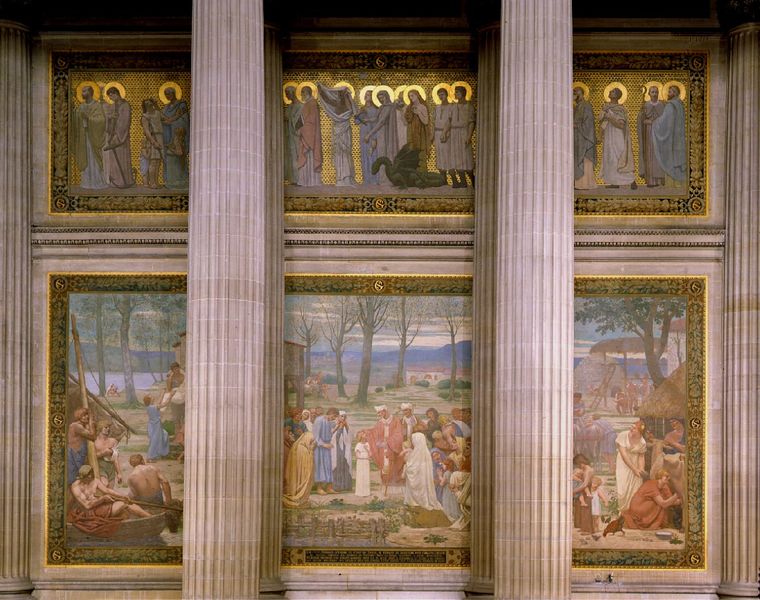
Titel: La Rencontre de sainte Geneviève et de saint Germain, Der heilige Germanus von Auxerre trifft die heilige Genovefa
Künstler: Pierre Puvis de Chavannes
Standort: Paris
Institution: Panthéon
Schlagwörter: baum, berg, blau, flügel, fuß, gemälde, himmel, laub, mann, nackt, schatten, wasser, weiß, wolken, bäume, fluss, frauen, gelb, grün, landschaft, menschen, ocker, see, stadt, ufer, äste, braun, frau, grau, hintergrund, holz, kleid, kleider, licht, marmor, männer, orange, paris, pastell, pfeiler, profil, schwarz, stroh, säule, säulen, dach, gebäude, gürtel, haus, rot, schirm, schleier, schloss, tiere, wolke, beige, leute, malerei, ornament, wand, architektur, bibel, falten, inkarnat, rahmen, schale, schüssel, sockel, stehen, stein, goldrahmen, ast, erde, horizont, häuser, hügel, natur, zweige, hütte, kirche, gewand, gold, mantel, gewänder, kind, personen, rosa, wald, zart, boot, kahn, kinder, kreis, engel, schiff, schrift, segel, segelboot, schwan, stab, fischer, mast, segelschiff, berge, gebirge, dorf, dächer, mauer, violett, kahl, kuh, hütten, winter, saal, hafen, masten, leiter, steg, tau, inschrift, homme, wandmalerei, gang, village, arkade, strohdach, religion, fischerboot, parallel, lichtung, milchschale, text, kreise, mäntel, mosaik, beten, altar, rom, wandschmuck, fries, heiligenschein, nimbus, christus, jesus, kreuzigung, residenz, christlich, toga, mittelalter, fresken, segnen, rouge, stall, mönch, siedlung, historismus, antikisierend, kanneluren, heiliger, isokephalie, tempel, blattlos, heilige, fresko, melken, anker, huhn, anbeten, hirtenstab, femme, jünger, sechs, heilig, taufe, bemalung, maria, wandbild, christ, maria magdalena, kannelüren, tunika, turban, zuhörer, biblisch, szenen, arbre, ciel, paysage, peinture, ungeheuer, fresco, freskos, goldgrund, mittelalterlich, drache, dragon, details, aureole, georg, bleu, henne, hühner, säulengang, schüsel, zuhören, colonne, kollonade, doppelreihe, schäfte, enfant, marie, nachen, kolonade, kaneluren, pantheon, colonnes, wandelgang, retabel, wandbemalung, bewohner, photographie, arbres, heiligenscheine, apostel, tunica, wunder, ange, bischofsstab, colonnade, giotto, miracle, heilgenschein, riffelung, blattgold, landschaften, pecheur, nimben, dore, feuilles, bibelszene, nimbi, enluminure, dieu, bibelszenen, jesus im tempel, bas relief, fresque, groupe, pilastres, barque, croix, photo, wandgestaltung, saint, marbre, temple, renaissance, martyr, bible, laublos, défilé, procession, bateau, scene, kannelluren, st. paul, hutte, frise, joseph, tableaux, mosaïque, saints, gemäldde, colonnades, dorique, néoclassique, cadre, nouveau testament, puvis, chavannes, genovefa, melcken, s. paolo i muero, st. paul vor den mauern, säulenfüße, pêcheurs, or, wunderszene, poule, baptème, cannelées, martyrs, cortège, apôtres, triptyques, auréoles, ornamennt, genevieve, naissance, néo, pilliers, pillier, sentiment, doree, ancre, doreee, dorees, eligion, drahe, benediction